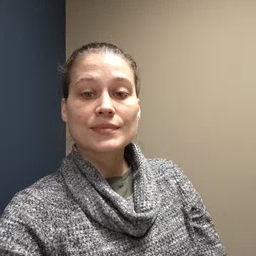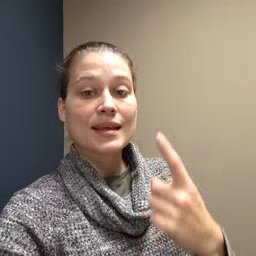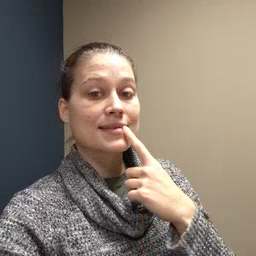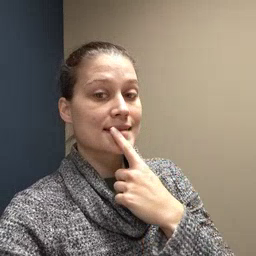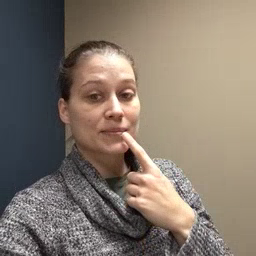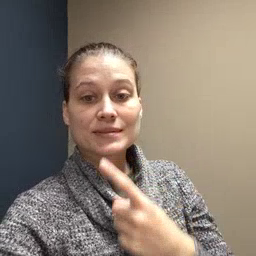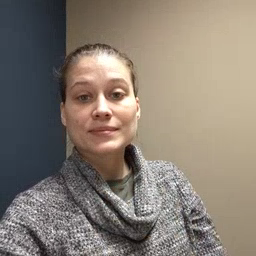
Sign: lips